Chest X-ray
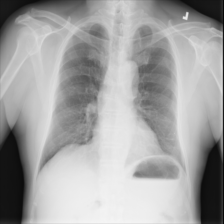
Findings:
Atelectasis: negative
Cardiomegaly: negative
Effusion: negative
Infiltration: negative
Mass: negative
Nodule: negative
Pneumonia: negative
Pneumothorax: negative
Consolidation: negative
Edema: negative
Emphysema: negative
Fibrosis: negative
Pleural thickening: negative
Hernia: negative